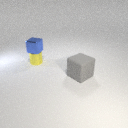
small yellow metal cylinder below small blue metal cube